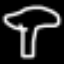
Label: mushroom